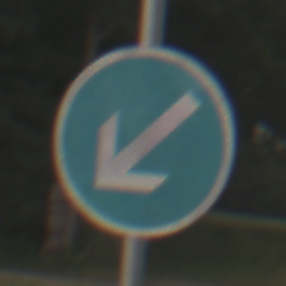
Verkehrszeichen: VorgeschriebeneVorbeifahrtLinks
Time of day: SunriseSunset
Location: Outdoor (Nature)
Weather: Clear
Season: NotSpecified
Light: Natural